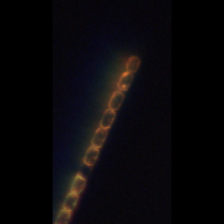
Taxon: Skeletonema
Group: Diatoms